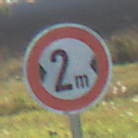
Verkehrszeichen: TatsaechlicheBreite2
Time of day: MorningAfternoon
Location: Outdoor (Nature)
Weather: Clear
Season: Autumn
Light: Natural